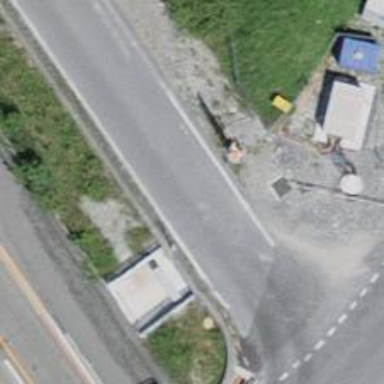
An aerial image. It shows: Lift gate barrier.